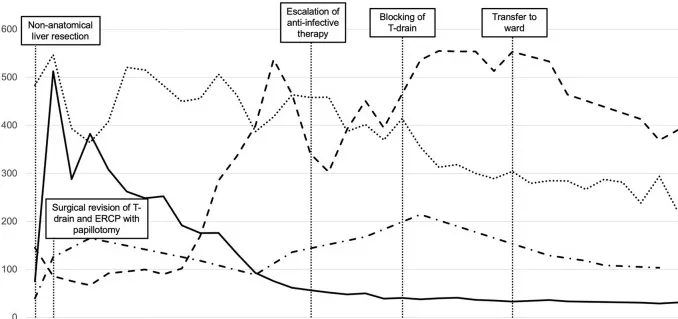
Clinical course with relevant laboratory tests and crucial time points.
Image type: pathology (immunostaining)